Question: I get the file path from
deleting the filepath works, but zipping it doesn't... I have tried the zip code alone and it works.
The path provided by the cant be zipped...how can I get a path from the QTreeView that can be zipped
here is my code
'''
from PyQt5.QtCore import *
from PyQt5.QtGui import *
from PyQt5.QtWidgets import *
import sys
import os
from zipfile import ZipFile
from os.path import basename
import zipfile
import DiskCleaner_ui
class main(QMainWindow, DiskCleaner_ui.Ui_MainWindow):
def __init__(self):
QMainWindow.__init__(self)
self.setupUi(self)
self.openMenu()
systray_icon = QIcon("s.png")
self.systray = QSystemTrayIcon(systray_icon, self)
self.systray.setContextMenu(self.menu)
self.systray.show()
self.systray.showMessage("DC", "Started...", QSystemTrayIcon.Information)
# self.closeapp.triggered.connect(self.close)
self.Duplicate()
self.Unused()
self.Temp()
def openMenu(self):
self.menu = QMenu()
self.restore = QAction("Restore", self)
self.closeapp = QAction("Close", self)
self.menu.addActions([self.restore, self.closeapp])
def on_clicked(self, index):
self.path = self.fileSystemModel.fileInfo(index).absoluteFilePath()
print(self.path)
self.temp_delete_button.clicked.connect(self.delete_file)
self.duplicate_delete_button.clicked.connect(self.delete_file)
self.unused_delete_button.clicked.connect(self.delete_file)
self.temp_zip_button.clicked.connect(self.zip_file)
def zip_file(self):
if os.path.isfile(self.path):
with ZipFile('C:\Windows\DC\zipfile.zip', 'w') as zip:
zip.write(self.path, basename(self.path))
print('file zipped successfully!')
else:
zf = zipfile.ZipFile('C:\Windows\DC\zipfile.zip', "w")
for dirname, subdirs, files in os.walk(self.path):
zf.write(dirname, basename(dirname))
for filename in files:
zf.write(os.path.join(dirname, filename), basename(os.path.join(dirname, filename)))
zf.close()
print('All files/folders zipped successfully!')
def delete_file(self):
if os.path.exists(self.path):
os.remove(self.path)
self.systray.showMessage("DC", "Temporary file/folder Deleted", QSystemTrayIcon.Information)
print('FIle Deleted...')
else:
pass
def Temp(self):
treeView = QTreeView()
fileSystemModel = QFileSystemModel(treeView)
fileSystemModel.setReadOnly(False)
root = fileSystemModel.setRootPath(r'C:\Users\Black Laptop\Desktop\Py1')
treeView.setModel(fileSystemModel)
treeView.setRootIndex(root)
treeView.setSortingEnabled(True)
treeView.clicked.connect(self.on_clicked)
clearAll_button = QPushButton("Clear all Files")
clearAll_button.setFixedSize(90, 30)
self.temp_delete_button = QPushButton('Delete')
self.temp_delete_button.setFixedSize(90, 30)
self.temp_zip_button = QPushButton('Zip file')
self.temp_zip_button.setFixedSize(90, 30)
Layout = QHBoxLayout(self)
Layout.addWidget(clearAll_button)
Layout.addWidget(self.temp_delete_button)
Layout.addWidget(self.temp_zip_button)
Layout.addWidget(treeView)
self.Temp_Tab.setLayout(Layout)
def Duplicate(self):
treeView = QTreeView()
self.fileSystemModel = QFileSystemModel(treeView)
self.fileSystemModel.setReadOnly(False)
root = self.fileSystemModel.setRootPath(r'C:\Users\Black Laptop\Desktop\Py2')
treeView.setModel(self.fileSystemModel)
treeView.setRootIndex(root)
treeView.setSortingEnabled(True)
treeView.clicked.connect(self.on_clicked)
clearAll_button = QPushButton("Clear all Files")
clearAll_button.setFixedSize(90, 30)
self.duplicate_delete_button = QPushButton('Delete')
self.duplicate_delete_button.setFixedSize(90, 30)
zip_button = QPushButton('Zip file')
zip_button.setFixedSize(90, 30)
Layout = QHBoxLayout(self)
Layout.addWidget(clearAll_button)
Layout.addWidget(self.duplicate_delete_button)
Layout.addWidget(zip_button)
Layout.addWidget(treeView)
self.Duplicate_Tab.setLayout(Layout)
def Unused(self):
treeView = QTreeView()
fileSystemModel = QFileSystemModel(treeView)
fileSystemModel.setReadOnly(False)
root = fileSystemModel.setRootPath(r'C:\Users\Black Laptop\Desktop\Py3')
treeView.setModel(fileSystemModel)
treeView.setRootIndex(root)
treeView.setSortingEnabled(True)
treeView.clicked.connect(self.on_clicked)
clearAll_button = QPushButton("Clear all Files")
clearAll_button.setFixedSize(90, 30)
self.unused_delete_button = QPushButton('Delete')
self.unused_delete_button.setFixedSize(90, 30)
zip_button = QPushButton('Zip file')
zip_button.setFixedSize(90, 30)
Layout = QHBoxLayout(self)
Layout.addWidget(clearAll_button)
Layout.addWidget(self.unused_delete_button)
Layout.addWidget(zip_button)
Layout.addWidget(treeView)
self.UnUsed_Tab.setLayout(Layout)
if __name__ == '__main__':
app = QApplication(sys.argv)
H = main()
H.show()
app.exec_()
'''
i get this error...
> Error C:/Users/Black Laptop/Desktop/Py1/1 - Copy (7).txt Traceback
(most recent call last): File "test2.py", line 107, in zip_file with
ZipFile(dpath, 'w') as zip: \n File "C:\Program Files
(x86)\Python36-32\lib\zipfile.py", line 1090, in __init __ self.fp =
io.open(file, filemode) PermissionError: [Errno 13] Permission denied:
'C:\Users\Black Laptop\Desktop
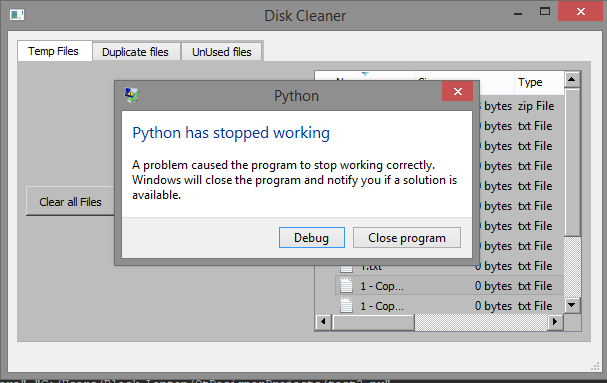
Answer: dpath error...change to a user directory...new code
'''
def zip_file(self,):
dpath = r'C:\Users\Black Laptop\Desktop\DC.zip'
if os.path.isfile(self.path):
with ZipFile(dpath, 'w') as zip:
zip.write(self.path, basename(self.path))
print('file zipped successfully!')
else:
zf = zipfile.ZipFile(dpath, "w", )
for dirname, subdirs, files in os.walk(self.path):
zf.write(dirname, basename(dirname))
for filename in files:
zf.write(os.path.join(dirname, filename), basename(os.path.join(dirname, filename)))
zf.close()
print('All files/folders zipped successfully!')
'''